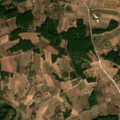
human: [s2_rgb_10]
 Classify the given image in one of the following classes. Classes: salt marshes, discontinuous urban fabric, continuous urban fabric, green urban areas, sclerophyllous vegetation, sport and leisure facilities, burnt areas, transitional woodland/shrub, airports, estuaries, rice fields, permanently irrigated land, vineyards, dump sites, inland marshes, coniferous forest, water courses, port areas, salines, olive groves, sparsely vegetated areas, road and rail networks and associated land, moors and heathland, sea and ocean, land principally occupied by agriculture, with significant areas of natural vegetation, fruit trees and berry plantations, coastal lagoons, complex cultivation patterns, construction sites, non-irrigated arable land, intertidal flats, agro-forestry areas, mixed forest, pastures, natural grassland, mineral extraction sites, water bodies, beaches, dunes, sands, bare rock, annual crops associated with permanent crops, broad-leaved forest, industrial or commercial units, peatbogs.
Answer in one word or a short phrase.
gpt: non-irrigated arable land, complex cultivation patterns, land principally occupied by agriculture, with significant areas of natural vegetation